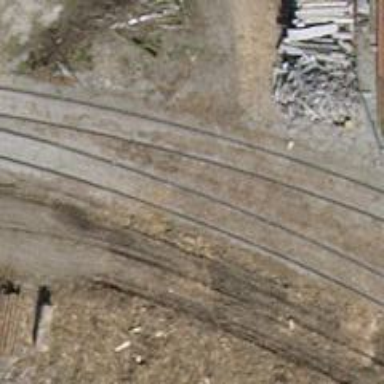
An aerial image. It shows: Single-track spur railway line.